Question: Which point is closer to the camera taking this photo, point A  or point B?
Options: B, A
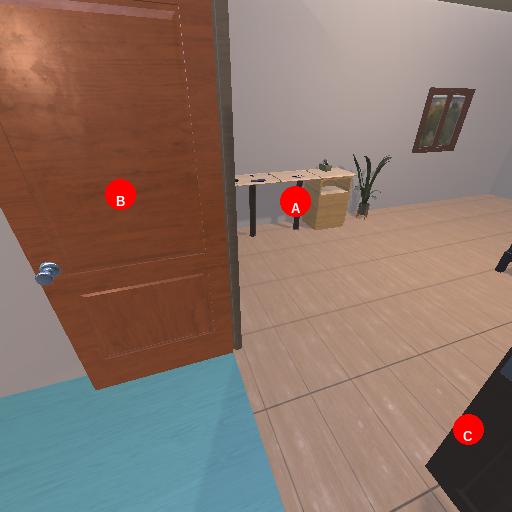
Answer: B